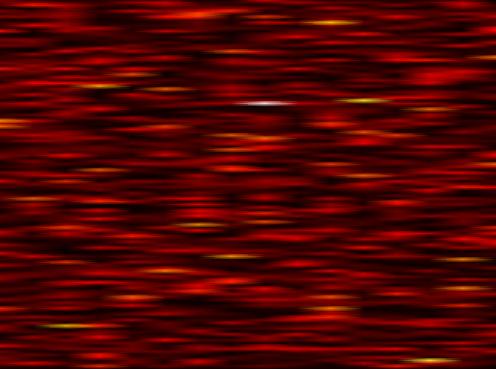
Label: UFMC